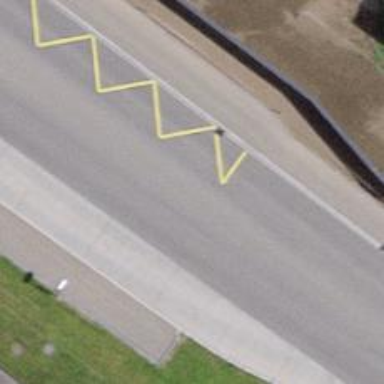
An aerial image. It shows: Bus stop with designated stop position for public transport.